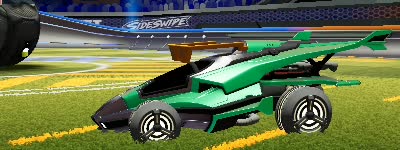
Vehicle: aftershock